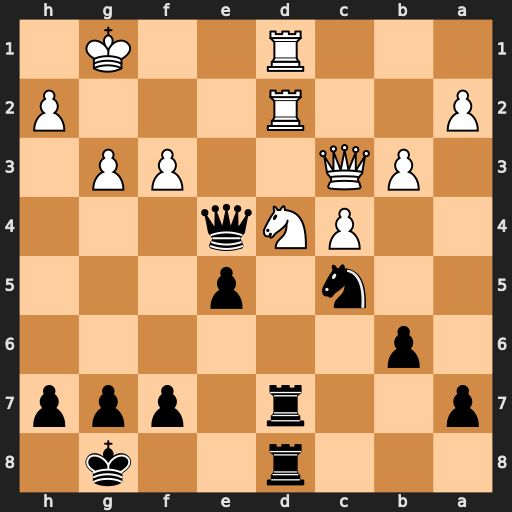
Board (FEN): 3r2k1/p2r1ppp/1p6/2n1p3/2PNq3/1PQ2PP1/P2R3P/3R2K1
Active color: b
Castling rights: -
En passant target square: -
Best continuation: exd4 fxe4 dxc3